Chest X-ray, PA view. Patient: 45 years old, sex F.
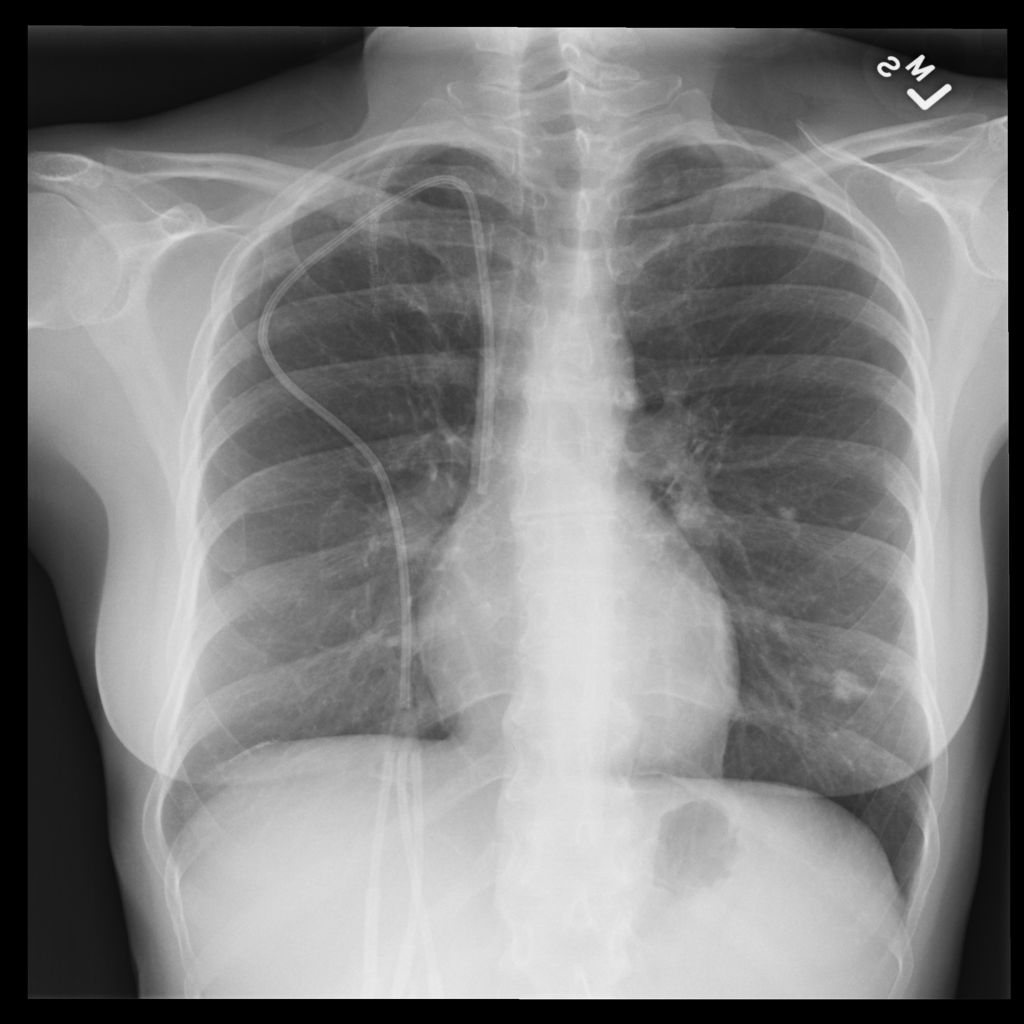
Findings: Nodule, Pleural_Thickening